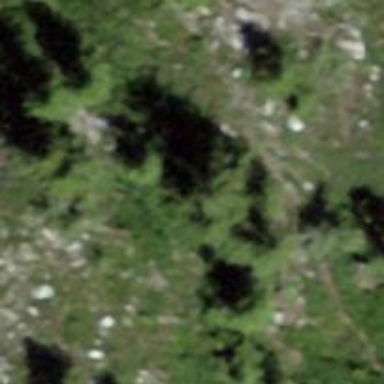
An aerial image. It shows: Forest area predominantly covered with needle-leaved trees.